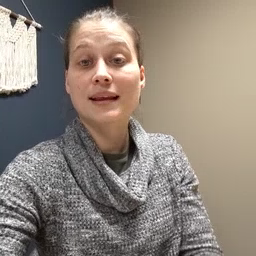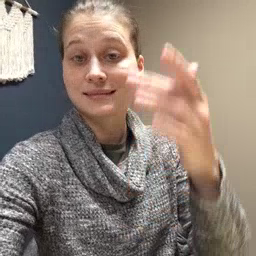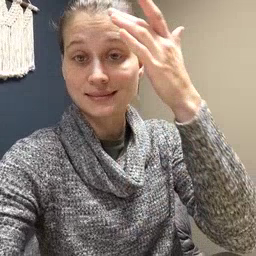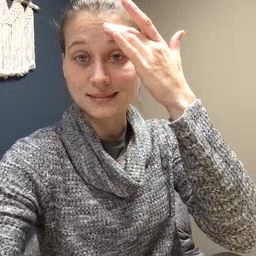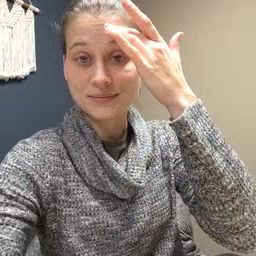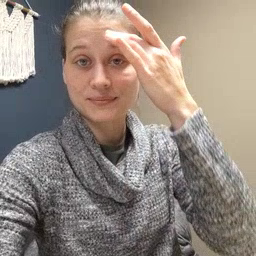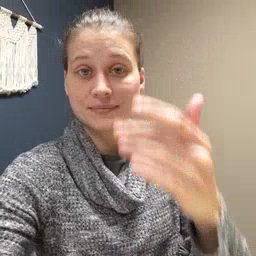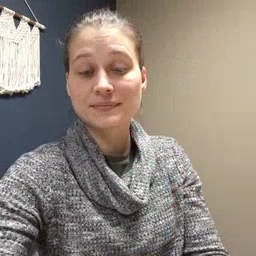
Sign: sick